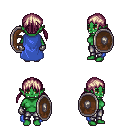
a pixel art fantasy rpg character, female body template, orc, green skin, blue cape, metal pants, white blonde twin-tailed hairstyle, metal gloves, shield, four views (front, back, left, right), 2x2 character sprite sheet, small pixel art, hard edges, no anti-aliasing